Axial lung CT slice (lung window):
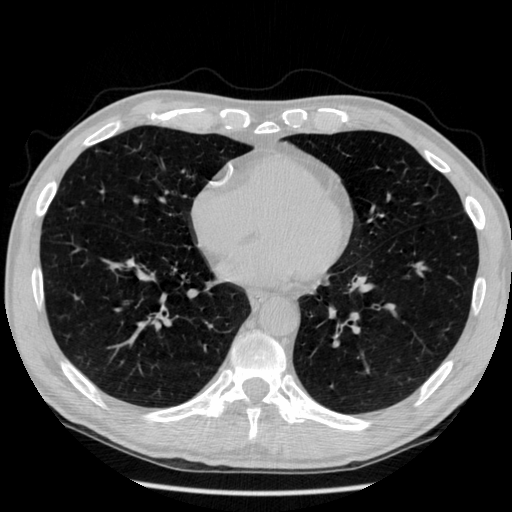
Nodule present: no